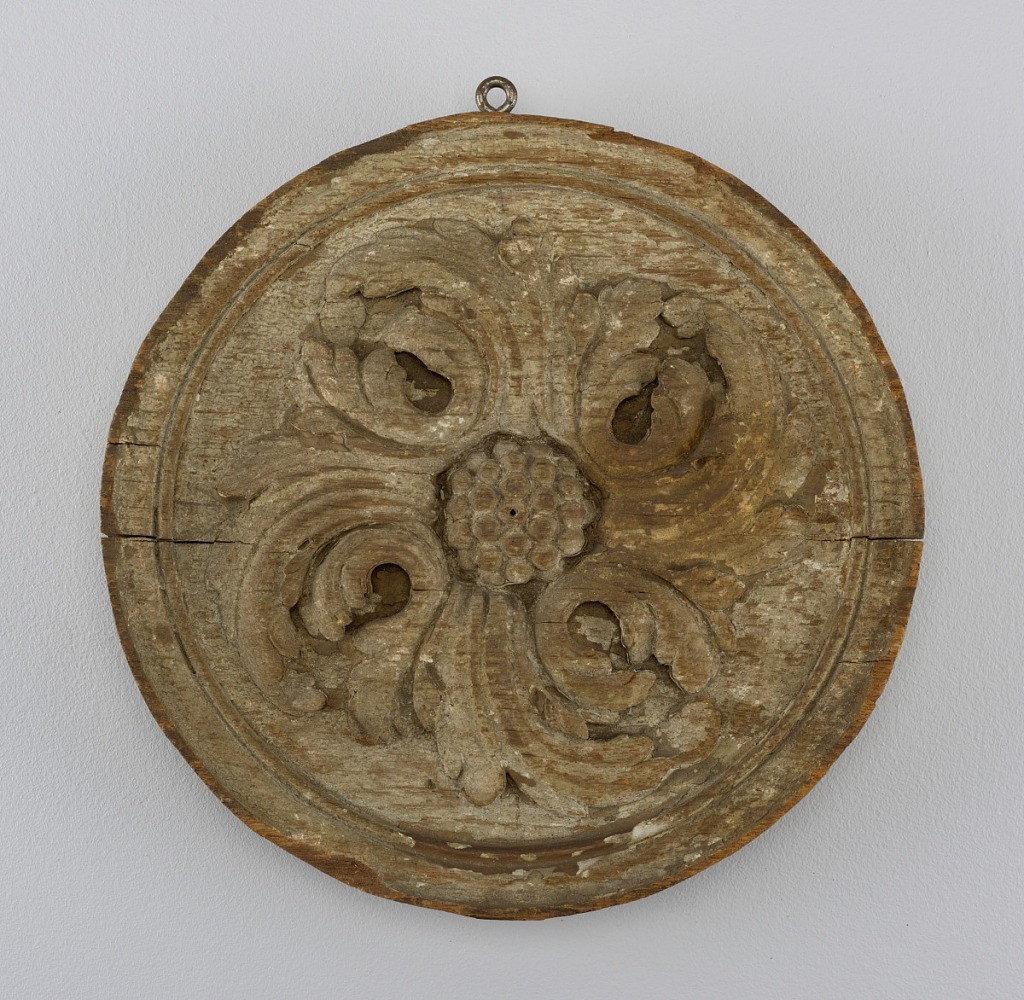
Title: Decoration
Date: mid-18th century
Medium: Oak
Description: carved decoration